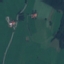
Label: Pasture